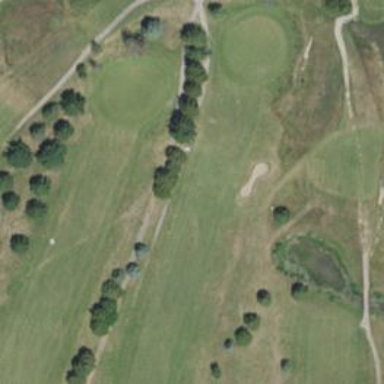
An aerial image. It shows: View of golf hole.